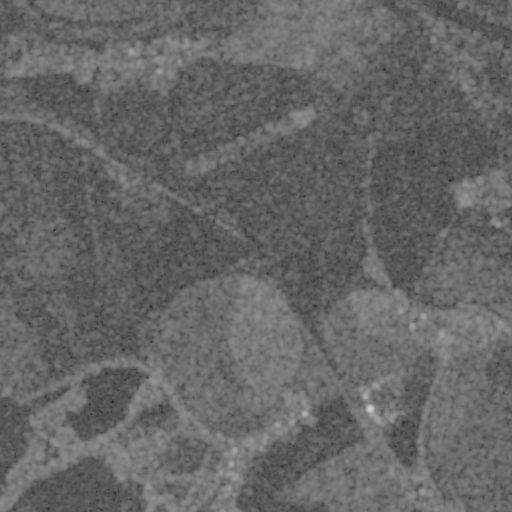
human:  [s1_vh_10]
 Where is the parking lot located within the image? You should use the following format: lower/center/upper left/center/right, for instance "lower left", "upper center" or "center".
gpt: The parking lot is located in the upper left of the image.
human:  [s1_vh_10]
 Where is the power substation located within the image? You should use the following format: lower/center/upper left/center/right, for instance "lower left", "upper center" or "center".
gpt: The power substation is located in the upper left of the image.
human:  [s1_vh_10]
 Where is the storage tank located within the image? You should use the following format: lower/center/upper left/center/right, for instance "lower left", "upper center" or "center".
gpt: The storage tank is located in the center right of the image.
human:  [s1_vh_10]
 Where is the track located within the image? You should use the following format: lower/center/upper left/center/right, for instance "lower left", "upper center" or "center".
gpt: There is no track in the image.

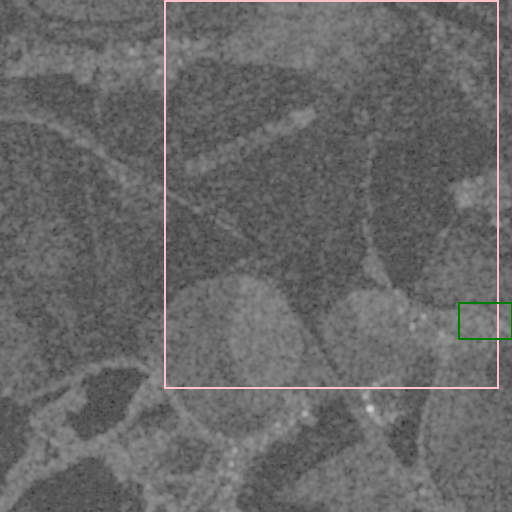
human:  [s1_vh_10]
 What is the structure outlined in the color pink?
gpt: The structure outlined in pink is a crop field.
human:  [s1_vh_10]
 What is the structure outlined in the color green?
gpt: The structure outlined in green is a park.
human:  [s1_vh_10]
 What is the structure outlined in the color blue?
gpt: There is no blue outline.